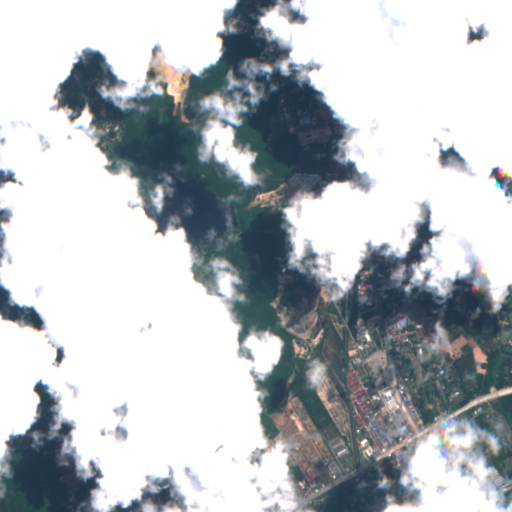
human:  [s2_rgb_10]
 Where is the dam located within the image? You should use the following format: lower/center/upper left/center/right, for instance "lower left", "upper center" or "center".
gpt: The dam is located in the lower right of the image.
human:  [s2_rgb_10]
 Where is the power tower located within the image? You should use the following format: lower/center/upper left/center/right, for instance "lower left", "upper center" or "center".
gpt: The power tower is located in the lower left of the image.
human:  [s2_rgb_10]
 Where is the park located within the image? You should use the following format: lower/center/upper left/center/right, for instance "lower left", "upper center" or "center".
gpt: There is no park in the image.